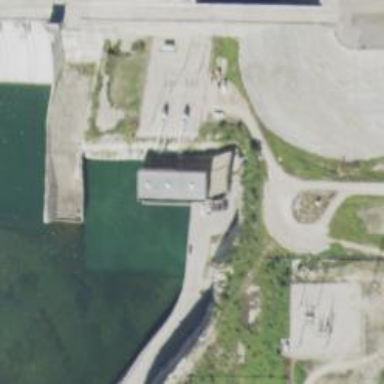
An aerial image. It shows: Hydro power generator.